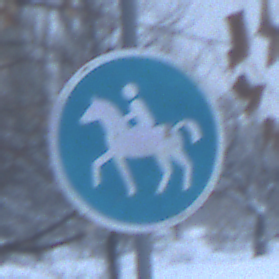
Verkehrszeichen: Reitweg
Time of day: Midday
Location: Outdoor (Nature)
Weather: Overcast
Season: Winter
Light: Natural